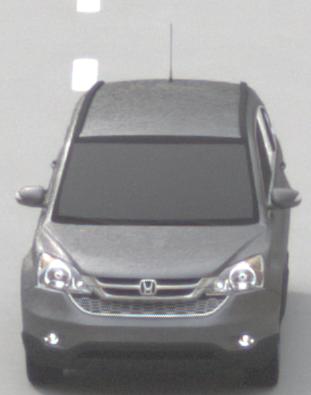
Make: Honda
Model: CR-V
Detailed model: CR-V (III) (04/10 - 10/12)
Model produced from: 2010
Model produced until: 2012
Doors: 5
Color: gray
Road condition: dry road
Daytime: morning or afternoon
Contrast: low contrast